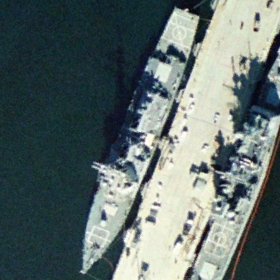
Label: destroyer